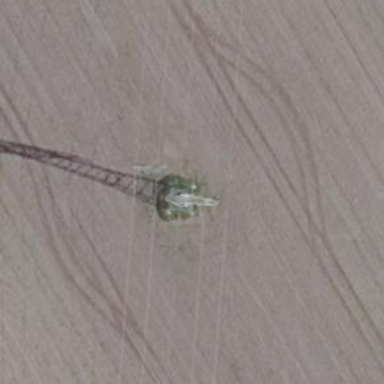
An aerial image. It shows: Power tower.